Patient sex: M
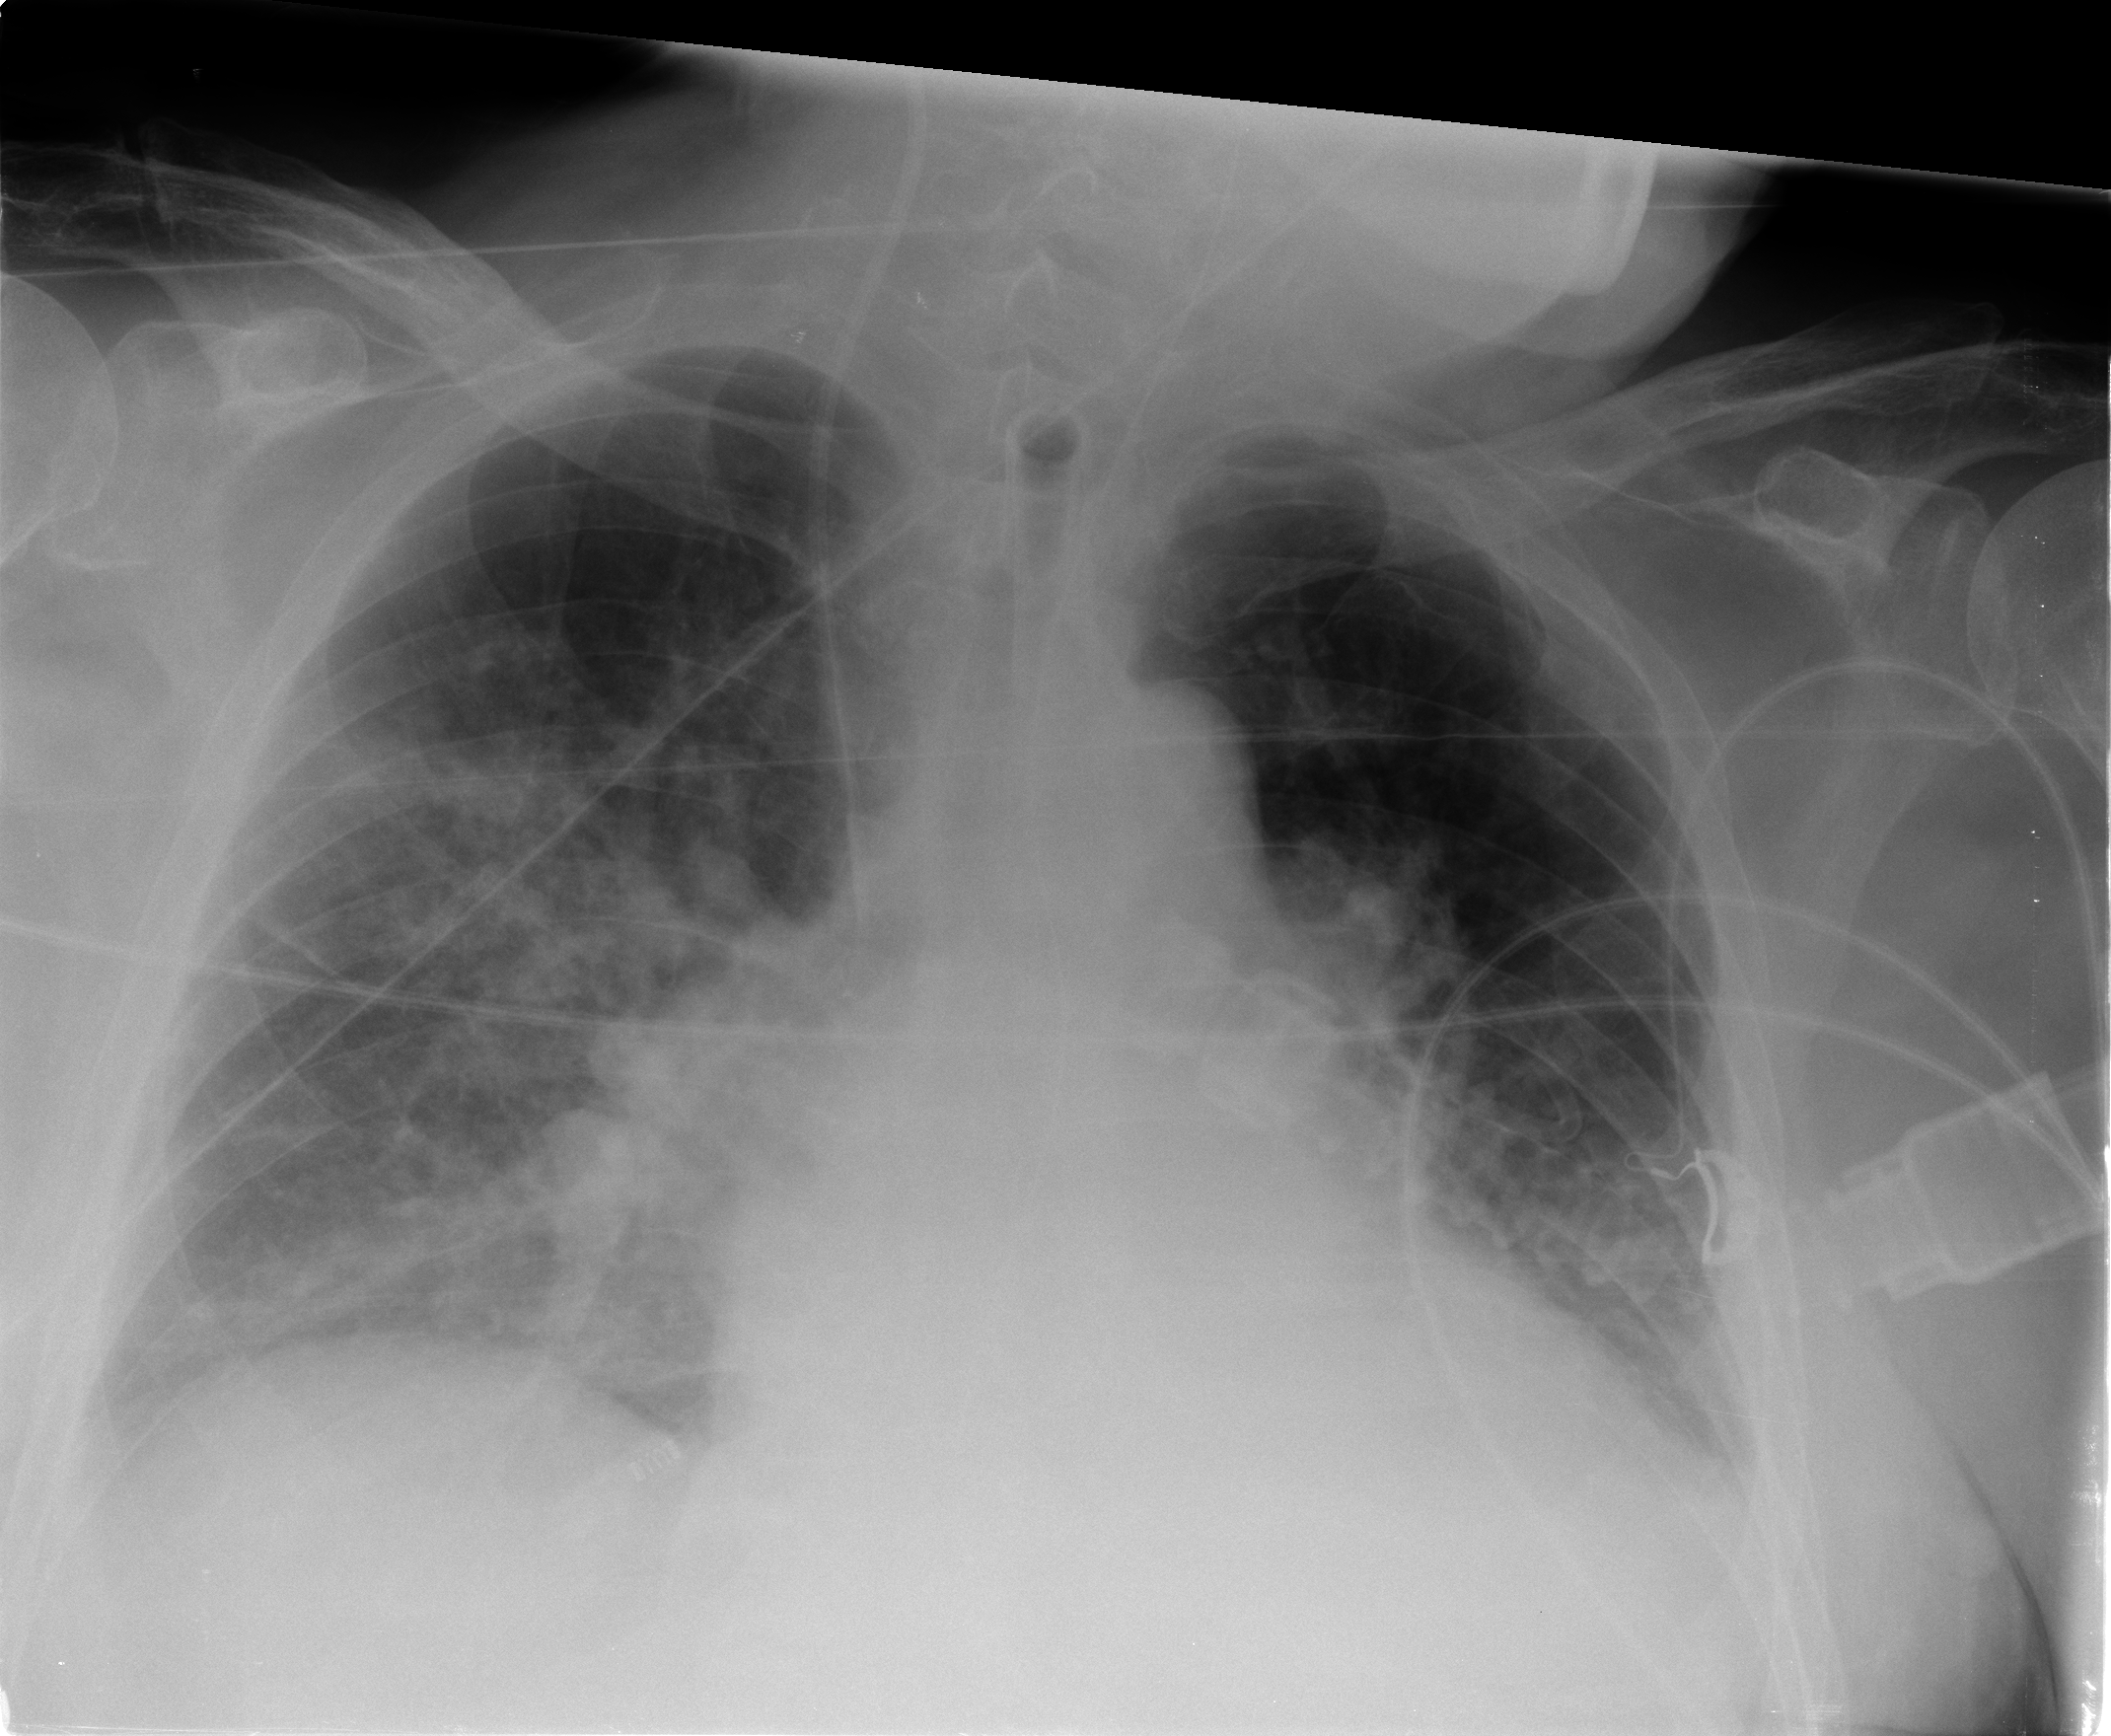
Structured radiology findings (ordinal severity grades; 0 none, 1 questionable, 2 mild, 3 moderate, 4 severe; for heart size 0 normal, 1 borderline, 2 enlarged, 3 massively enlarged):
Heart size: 2
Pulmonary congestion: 1
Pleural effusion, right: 0
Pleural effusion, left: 2
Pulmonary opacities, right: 3
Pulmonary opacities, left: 1
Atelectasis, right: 2
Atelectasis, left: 2